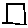
Label: square